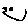
Label: smiley face